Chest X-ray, PA view. Patient: 66 years old, sex F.
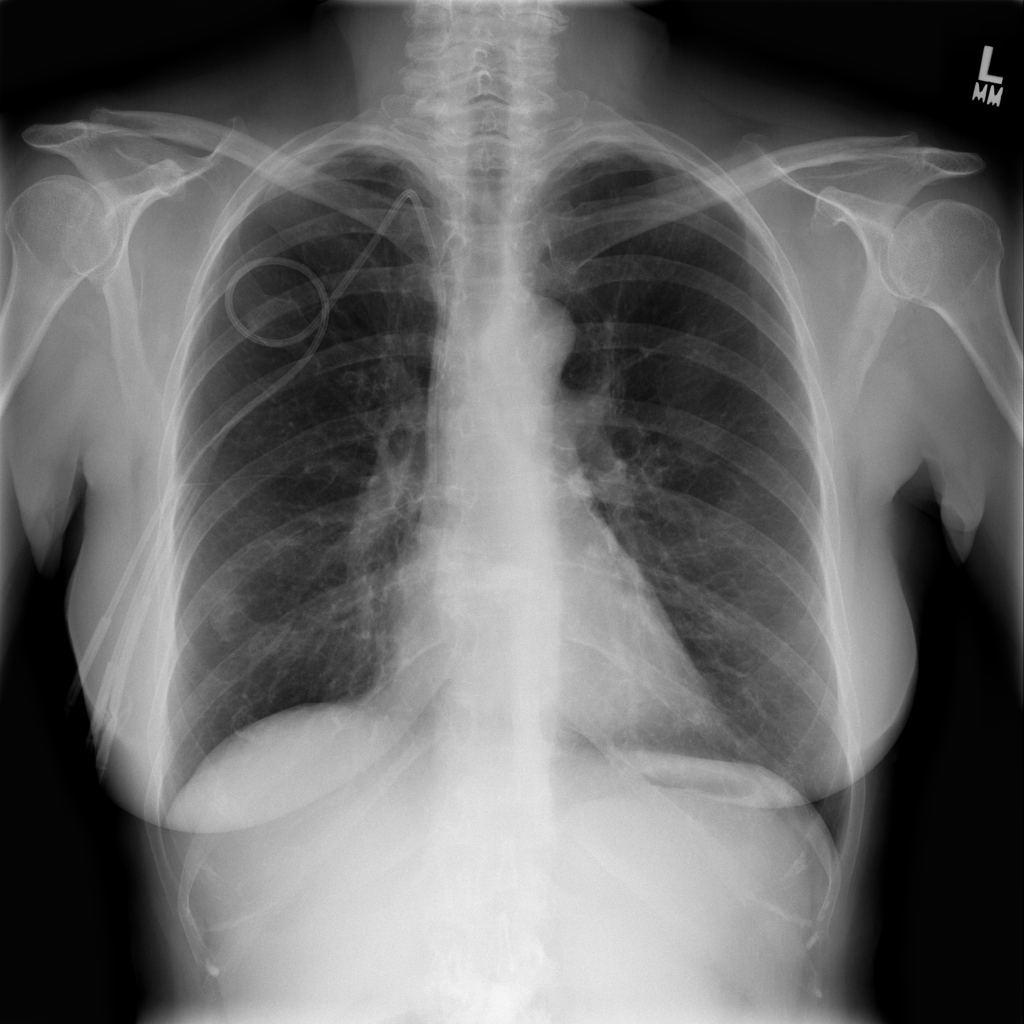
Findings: No Finding